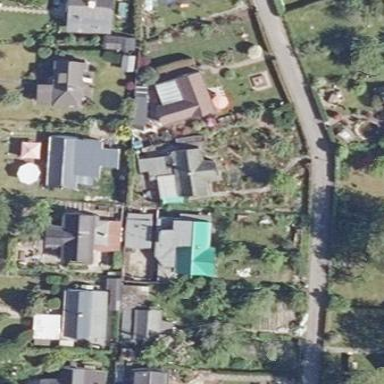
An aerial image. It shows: Plot within allotments.